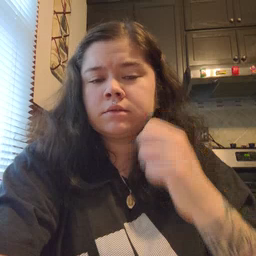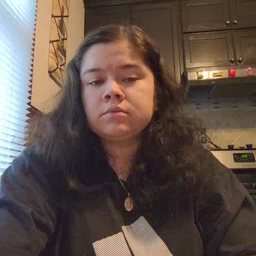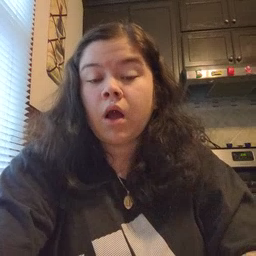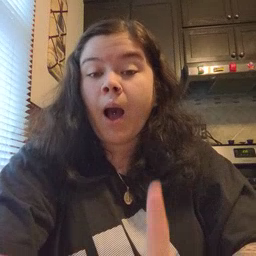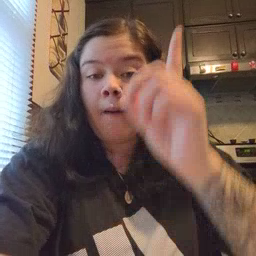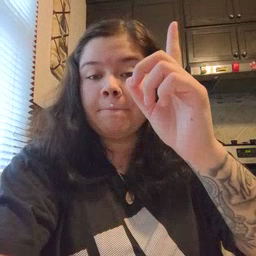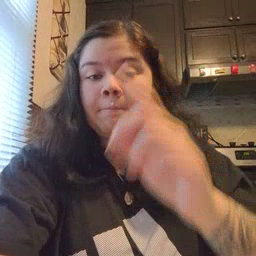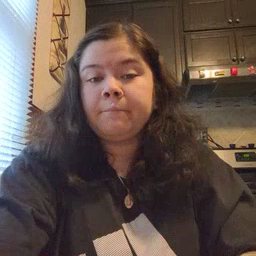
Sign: up